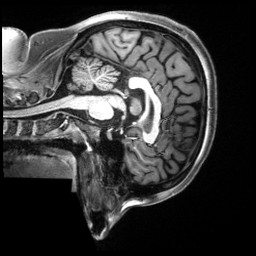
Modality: T1w
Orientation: sagittal
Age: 28
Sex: female
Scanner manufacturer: siemens
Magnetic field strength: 3 T
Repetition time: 2.5 s
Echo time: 0.00222 s